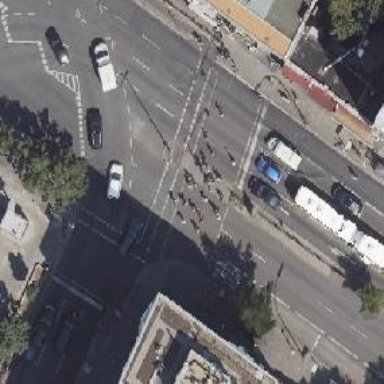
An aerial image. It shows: Footway crossing with traffic signals and pedestrian island.